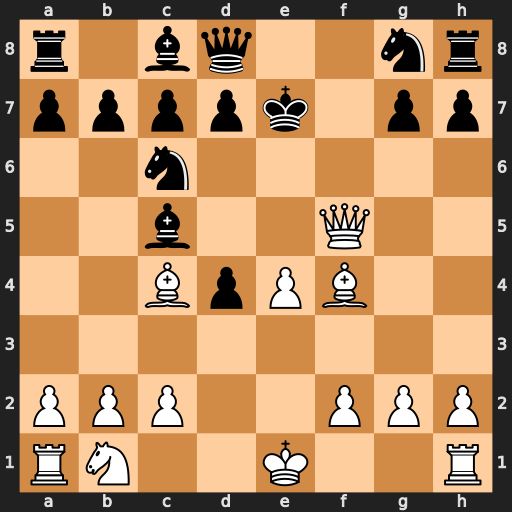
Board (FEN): r1bq2nr/ppppk1pp/2n5/2b2Q2/2BpPB2/8/PPP2PPP/RN2K2R
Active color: w
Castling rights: KQ
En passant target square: -
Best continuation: Qf7#